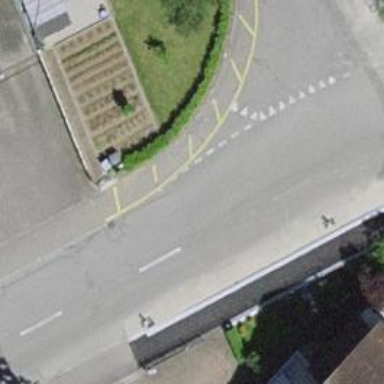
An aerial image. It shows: Public transport stop position.